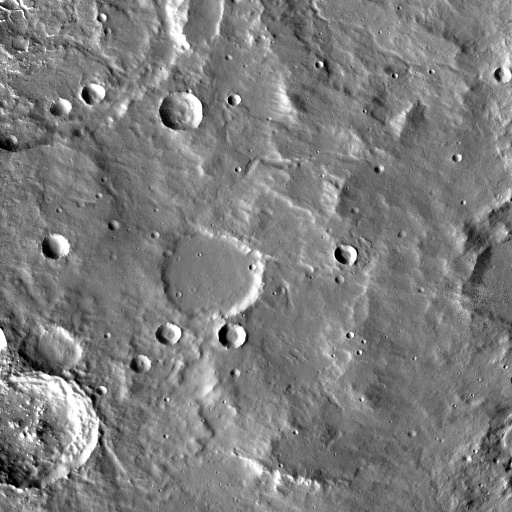
Crater classes present: Background, Other, Layered, Buried